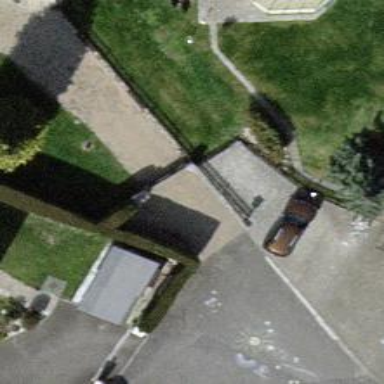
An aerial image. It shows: Gate.